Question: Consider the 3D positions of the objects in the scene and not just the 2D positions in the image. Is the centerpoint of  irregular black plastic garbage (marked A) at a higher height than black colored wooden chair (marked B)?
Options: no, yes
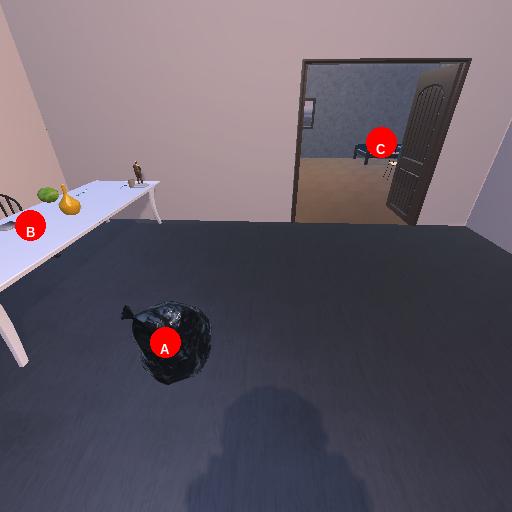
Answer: no